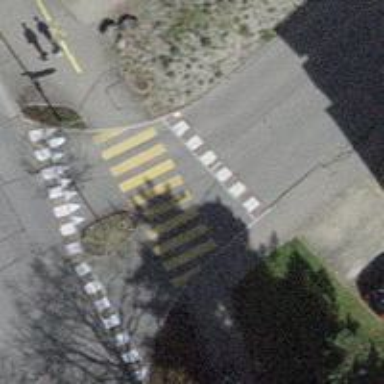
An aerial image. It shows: Marked crossing on footway. The crossing has visible markings.